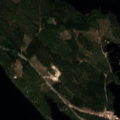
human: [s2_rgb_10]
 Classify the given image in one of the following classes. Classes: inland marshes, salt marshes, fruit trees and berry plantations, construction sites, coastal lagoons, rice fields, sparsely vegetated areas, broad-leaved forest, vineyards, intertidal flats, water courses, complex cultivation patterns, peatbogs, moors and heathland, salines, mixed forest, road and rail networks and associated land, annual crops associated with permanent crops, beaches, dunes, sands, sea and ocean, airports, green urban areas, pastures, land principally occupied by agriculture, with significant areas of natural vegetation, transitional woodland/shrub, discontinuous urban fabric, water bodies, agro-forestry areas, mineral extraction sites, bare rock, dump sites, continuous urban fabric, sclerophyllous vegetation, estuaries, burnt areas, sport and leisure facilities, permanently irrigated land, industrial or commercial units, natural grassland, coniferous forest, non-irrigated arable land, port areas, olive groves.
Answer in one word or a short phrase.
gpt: coniferous forest, mixed forest, water bodies